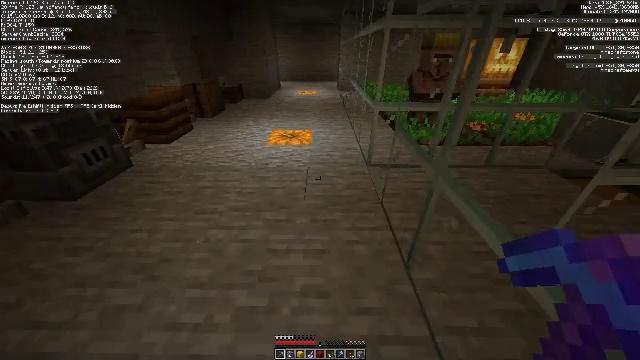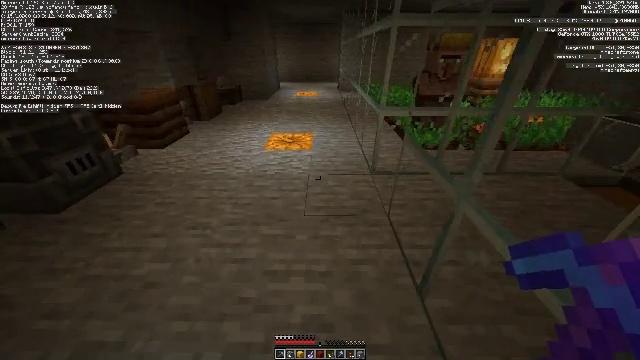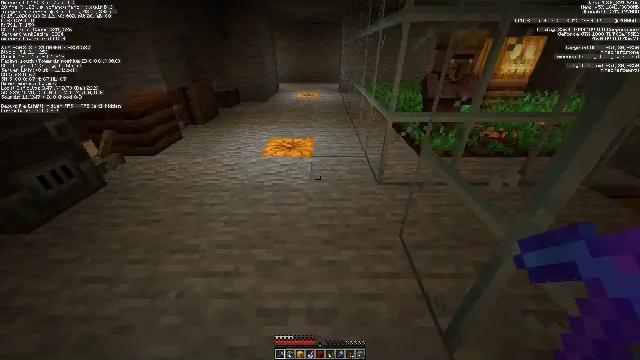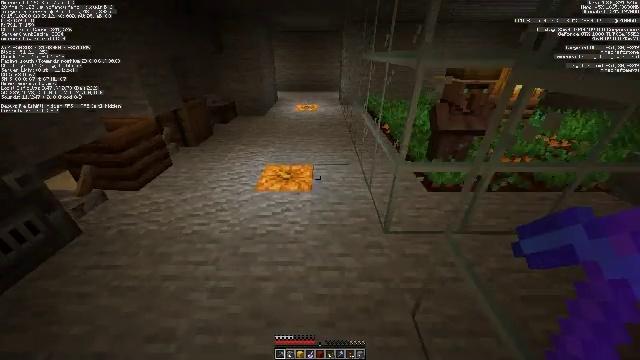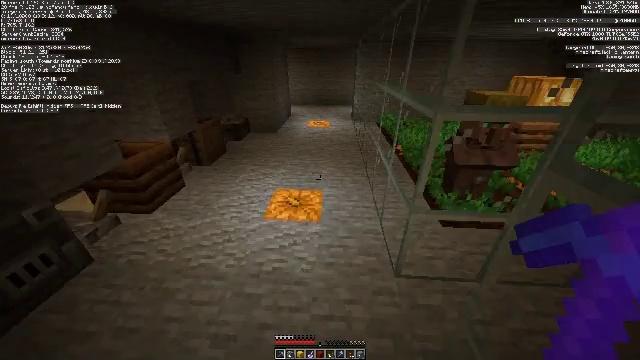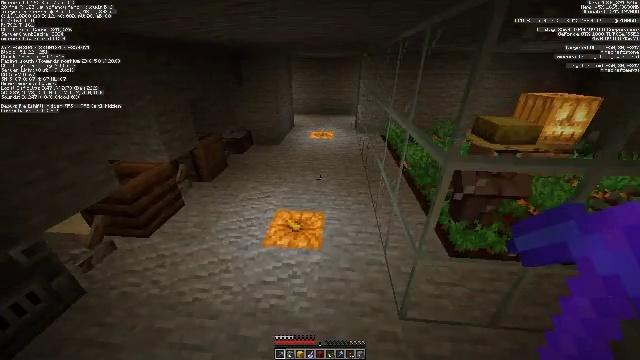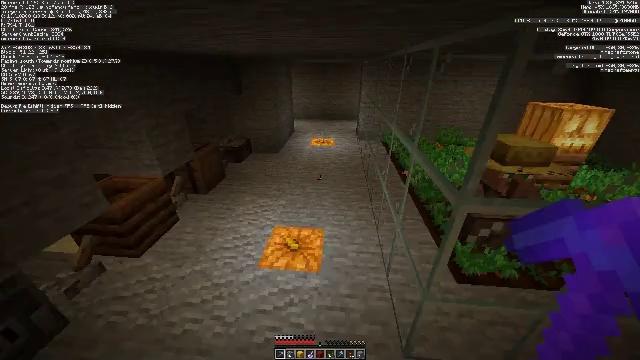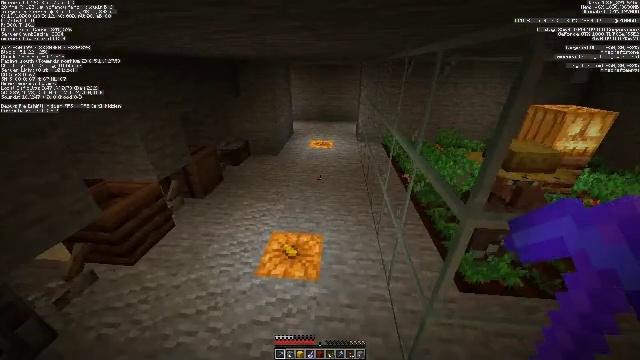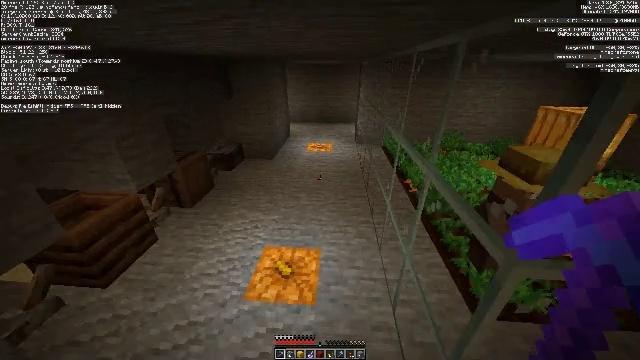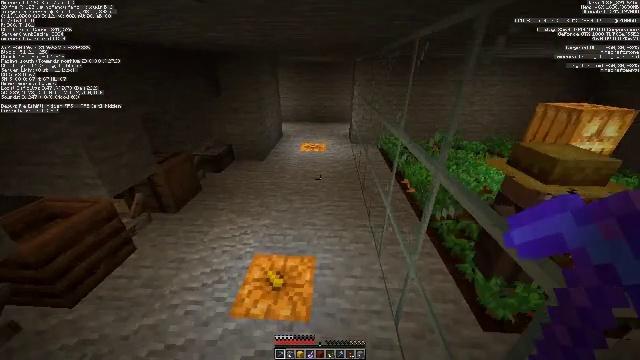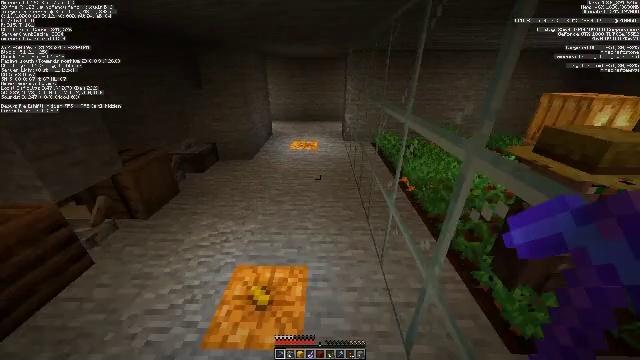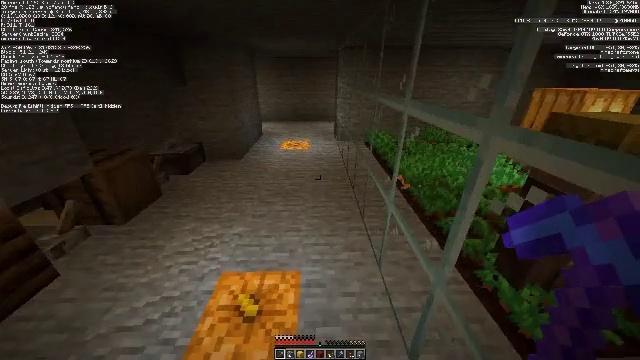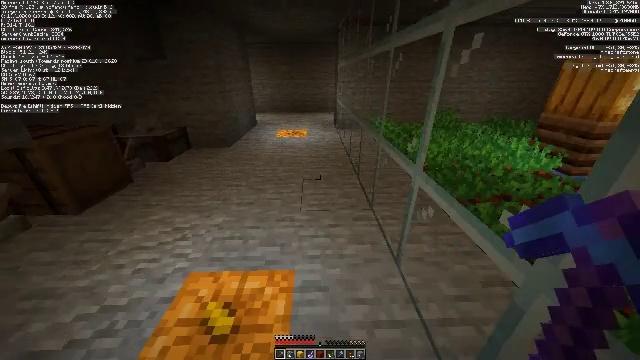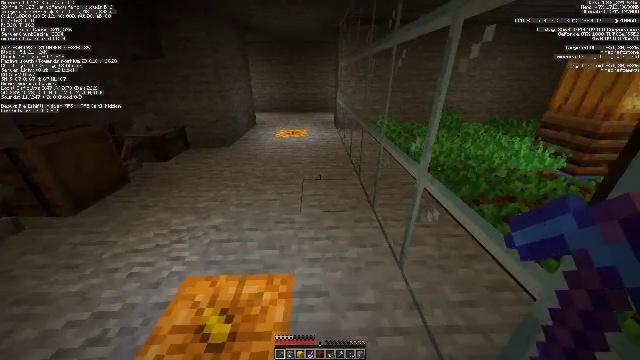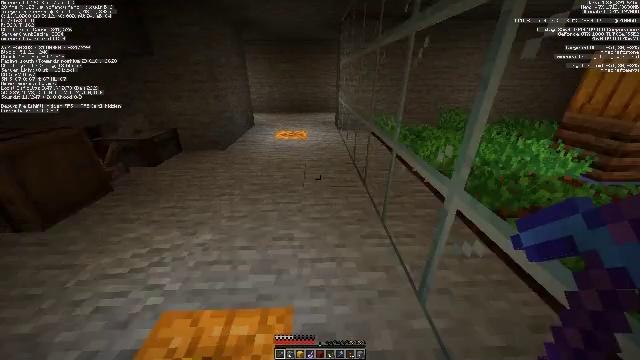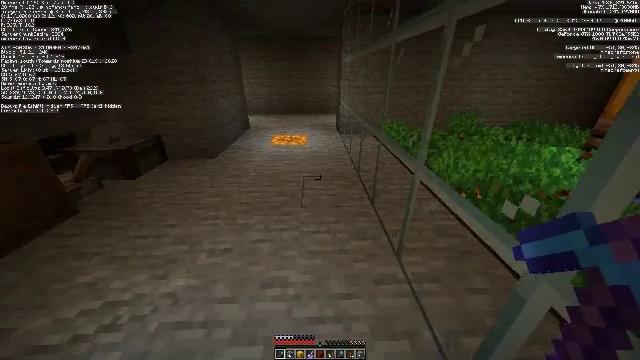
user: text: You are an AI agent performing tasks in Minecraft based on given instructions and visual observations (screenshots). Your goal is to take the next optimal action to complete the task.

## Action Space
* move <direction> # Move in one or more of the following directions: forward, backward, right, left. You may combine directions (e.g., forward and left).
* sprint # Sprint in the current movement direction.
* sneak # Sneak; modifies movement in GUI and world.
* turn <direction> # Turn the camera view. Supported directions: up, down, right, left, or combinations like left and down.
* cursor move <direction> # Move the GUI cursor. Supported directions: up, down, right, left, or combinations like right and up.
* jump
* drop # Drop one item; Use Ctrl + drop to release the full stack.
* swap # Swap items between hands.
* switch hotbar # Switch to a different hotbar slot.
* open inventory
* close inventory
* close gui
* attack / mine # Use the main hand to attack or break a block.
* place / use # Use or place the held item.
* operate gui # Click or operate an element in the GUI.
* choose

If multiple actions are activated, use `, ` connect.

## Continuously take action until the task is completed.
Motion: motion action
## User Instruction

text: Break the enchanting table to move it.
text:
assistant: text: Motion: move forward
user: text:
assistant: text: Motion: move forward
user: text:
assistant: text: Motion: move forward, jump
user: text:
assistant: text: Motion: move forward, turn left and up, jump
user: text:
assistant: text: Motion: move forward, turn left, jump
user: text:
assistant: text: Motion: move forward, jump
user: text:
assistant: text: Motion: move forward, jump
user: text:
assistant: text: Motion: move forward
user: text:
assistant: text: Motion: move forward, turn right
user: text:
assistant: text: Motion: move forward, turn right
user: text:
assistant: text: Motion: move forward, turn right
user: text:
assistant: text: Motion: move forward
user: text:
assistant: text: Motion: move forward
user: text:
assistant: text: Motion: move forward
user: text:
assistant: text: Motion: move forward
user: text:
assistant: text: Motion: move forward
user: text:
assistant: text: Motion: move forward
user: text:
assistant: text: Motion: move forward
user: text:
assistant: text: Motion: move forward
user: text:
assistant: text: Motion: move forward
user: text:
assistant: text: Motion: move forward
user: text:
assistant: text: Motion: move forward
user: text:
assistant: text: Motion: move forward
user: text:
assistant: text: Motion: move forward
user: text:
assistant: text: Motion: move forward
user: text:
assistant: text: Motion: move forward
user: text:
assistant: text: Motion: move forward
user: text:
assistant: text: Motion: move forward
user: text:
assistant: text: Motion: move forward
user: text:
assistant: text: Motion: move forward